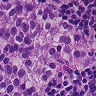
Metastatic tissue present: yes